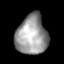
Tissue: lung
Cell type: Endothelial cells
Senescence score: 0.1853
Nuclear area (px): 1209
Mean DAPI intensity: 154.307